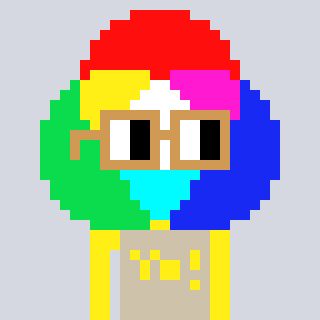
a pixel art character with square brown glasses, a color circle-shaped head and a bege-colored body on a cool background